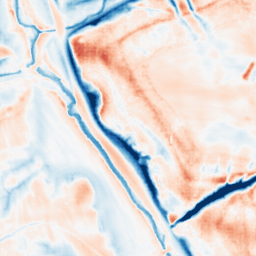
Category: multiscale
Decomposition family: dog_multiscale
Decomposition parameters: sigma_ratio: 1.6
n_scales: 6
base_sigma: 0.5
Upsampling method: sinc_blackman
Upsampling parameters: scale: 4
kernel_size: 8
Upsampling scale: 4